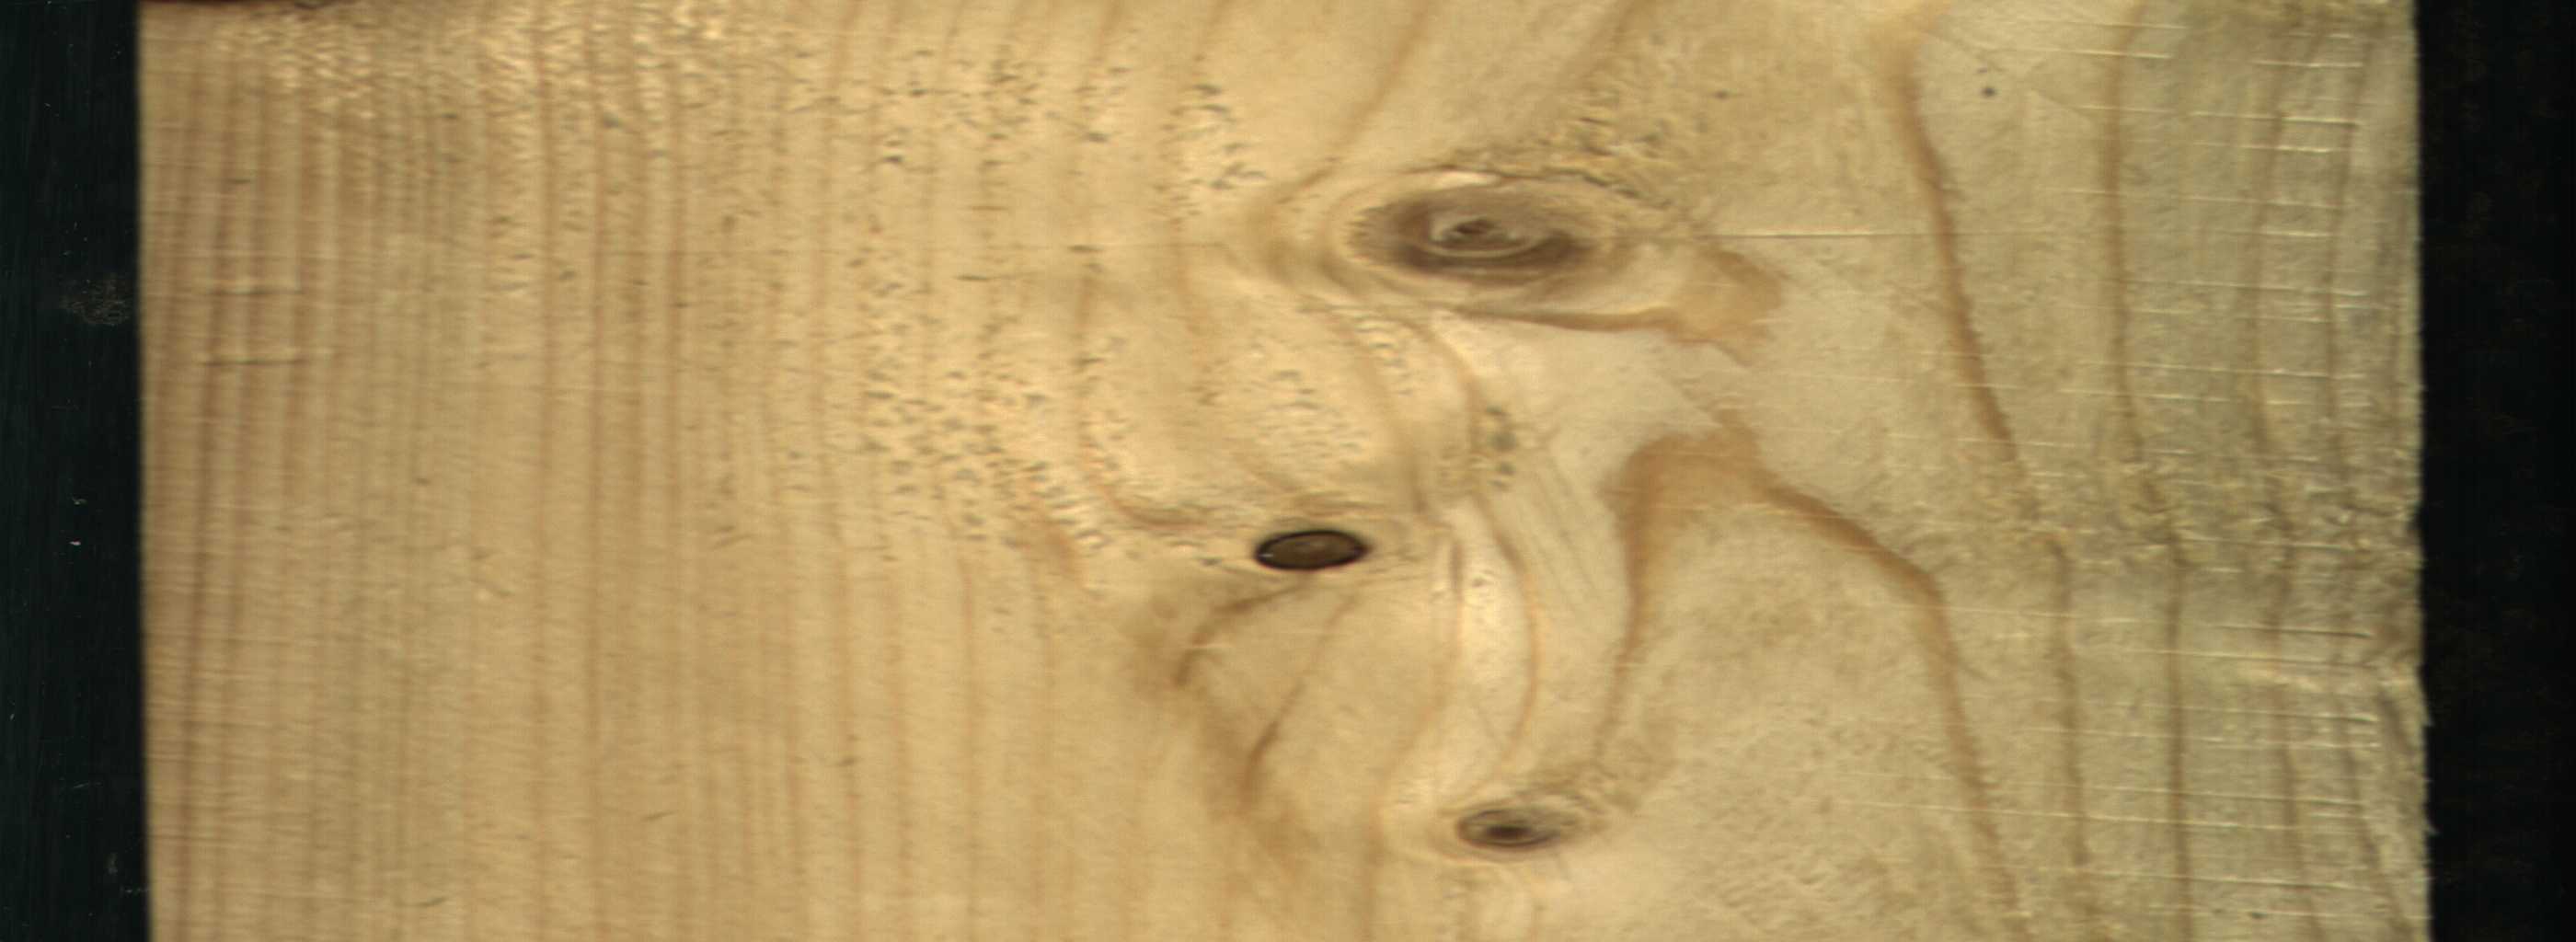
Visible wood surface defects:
Dead_Knot
Live_Knot
Live_Knot